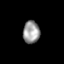
Tissue: skin
Cell type: Epithelial cells
Senescence score: 0.2787
Nuclear area (px): 368
Mean DAPI intensity: 153.875